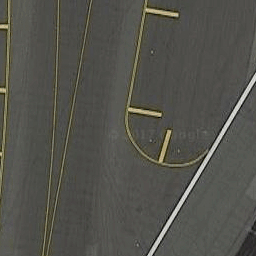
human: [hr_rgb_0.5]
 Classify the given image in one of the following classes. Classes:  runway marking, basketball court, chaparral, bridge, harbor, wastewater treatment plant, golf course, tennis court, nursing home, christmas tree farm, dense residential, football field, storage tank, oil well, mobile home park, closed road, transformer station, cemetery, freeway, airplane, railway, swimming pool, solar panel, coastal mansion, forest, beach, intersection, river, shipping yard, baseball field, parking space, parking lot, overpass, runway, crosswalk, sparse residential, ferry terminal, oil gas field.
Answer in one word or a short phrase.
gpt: runway marking